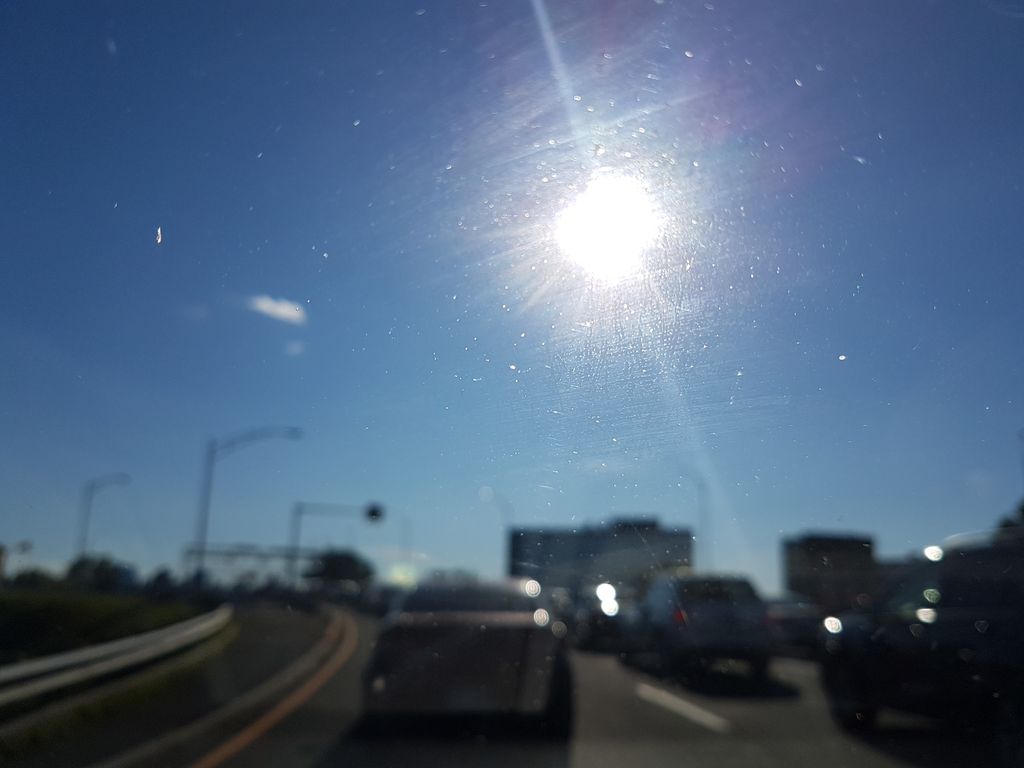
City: montreal